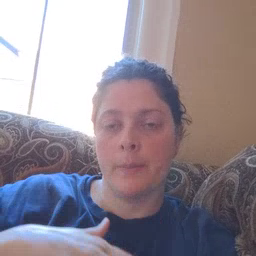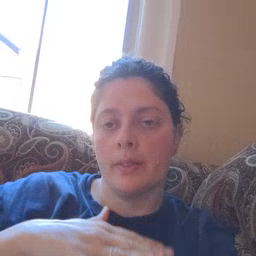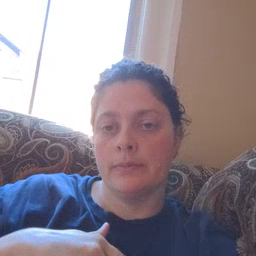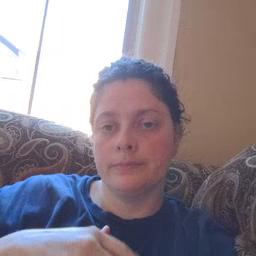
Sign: table